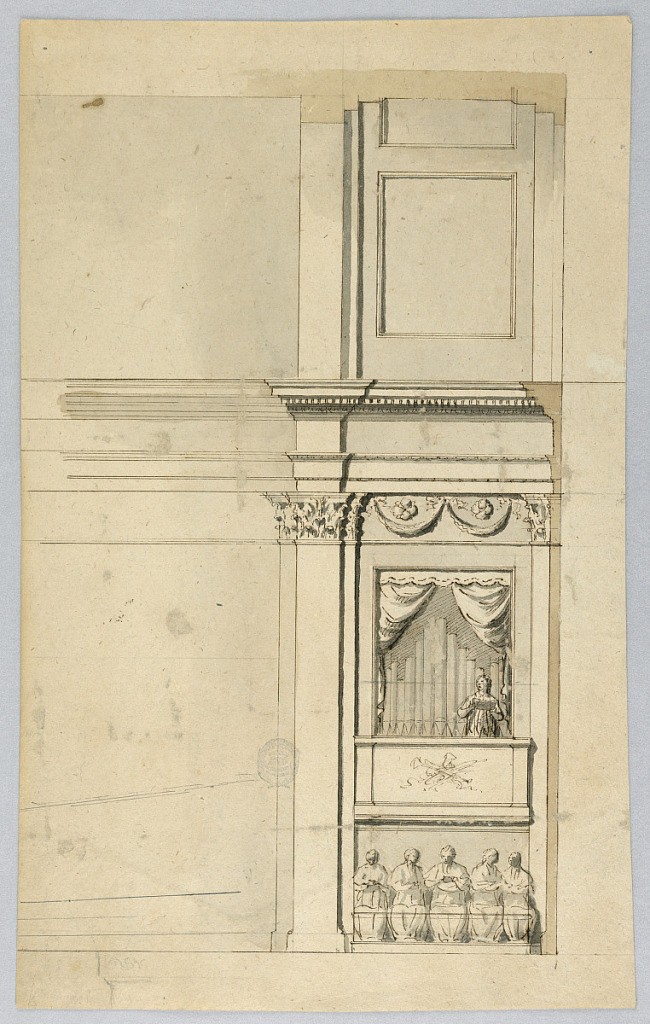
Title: Elevation of a wall with a soloist singing
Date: ca. 1790
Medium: Pencil and ink on paper
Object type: Drawing
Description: Vertical composition of a wall with a soloist singing over a balcony. Five figures are below the balcony.